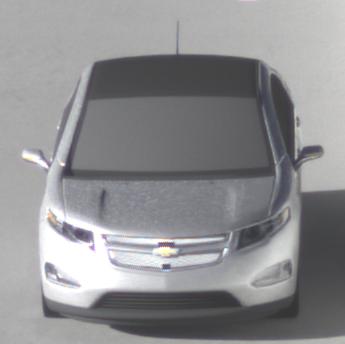
Make: Chevrolet
Model: Volt
Detailed model: Volt
Model produced from: 2011/11
Model produced until: 2014/08
Doors: 5
Color: white
Road condition: dry road
Daytime: morning or afternoon
Contrast: high contrast